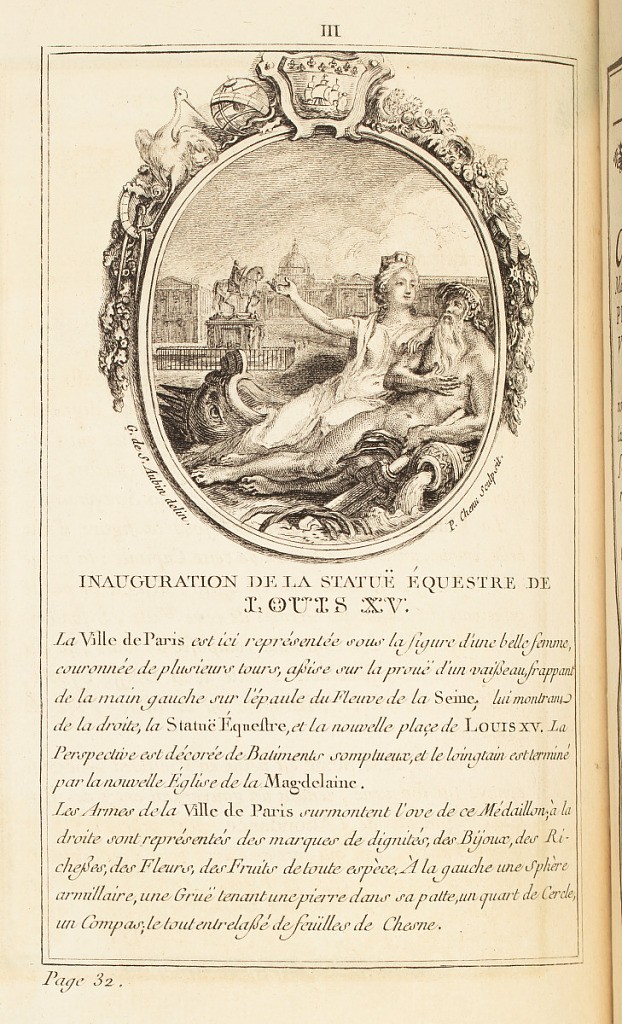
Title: INAUGURATION DE LA STATUË DE LOUIS XV
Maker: Saint-Aubin Gabriel de, French, 1724 – 1780
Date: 1766
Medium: Etching and engraving on paper
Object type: Print
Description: An oval medallion with an allegorical vignette celebrating the inauguration of the equestrian statue of Louis XV in Paris by Edme Bouchardon in 1763, accompanied by a detailed description lettered below. The medallion illustrates the statue in the background surrounded by buildings. In the foreground the female mythological figure of Cybele, representing the city of Paris, leans on the male personification of the River Seine. She gestures towards the statue. The medallion is framed by the arms of the city of Paris, a swan, an armillary sphere, measuring devices, and flowers. The plate is numbered and signed.